Question: I am designing a prank app for android in which i want to show as if someone has called and then when the user answers the call it should play the recorded file. I have finished most of the things apart from 1 issue which i am facing currently.
1) As we all know the UI of every phone is somewhat different when they get a call, so i want to make sure that when running the app it should use the phone's default UI, so as to make sure it looks like a real incoming call.
I am uploading a picture so you'll have a better idea regarding my query. So as we can see that the UI is different for every phone, how can i make sure that when my app makes a fake call it uses the same UI which is displayed while getting a real incoming call.
Any help on the problem would be highly appreciated.

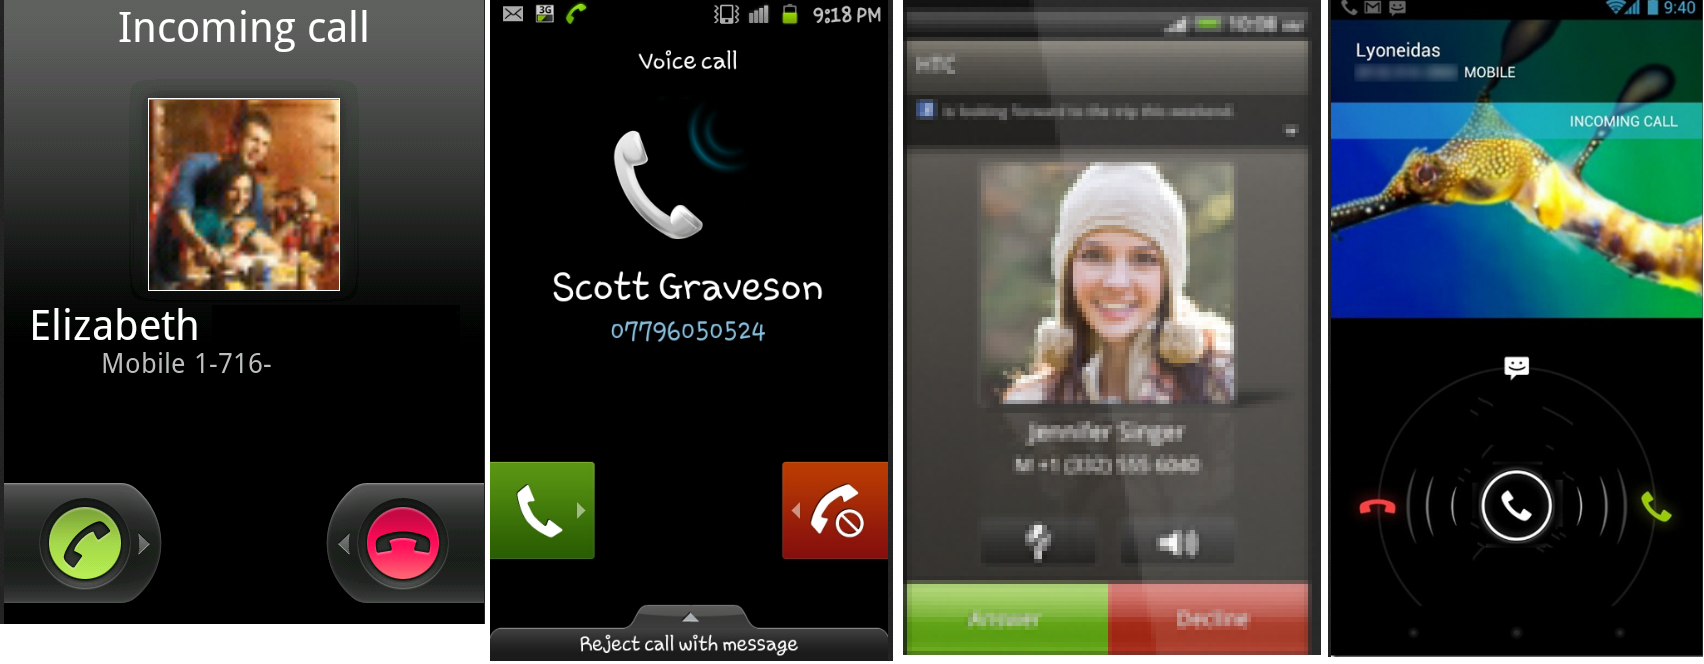
Answer: What you're trying to do is start the Android Dialler app, and then to change the functionality/have it do nothing while you play an audio file.
While you could enable the loudspeaker and play audio, you can't make the dialler stay active without a live call. An invalid number would fail, and an actual call would cost money.
What you want to do is actually very hard to achieve and the only thing you could try to do is to create your own fake dialler activities with different themes (according to major brands), detect the device manufacturer and then display a relevant one.